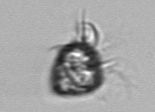
Label: Ciliophora